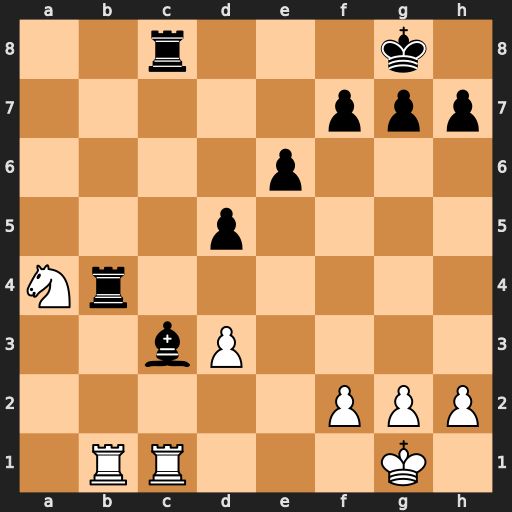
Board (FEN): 2r3k1/5ppp/4p3/3p4/Nr6/2bP4/5PPP/1RR3K1
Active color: w
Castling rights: -
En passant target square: -
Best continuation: Rxb4 Bxb4 Rxc8+